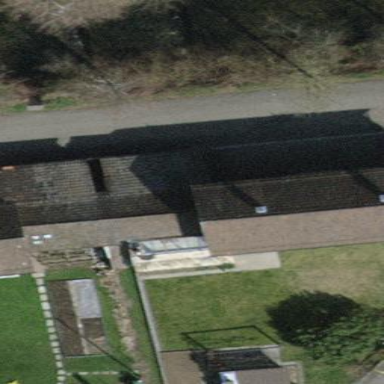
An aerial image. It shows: Terrace building.